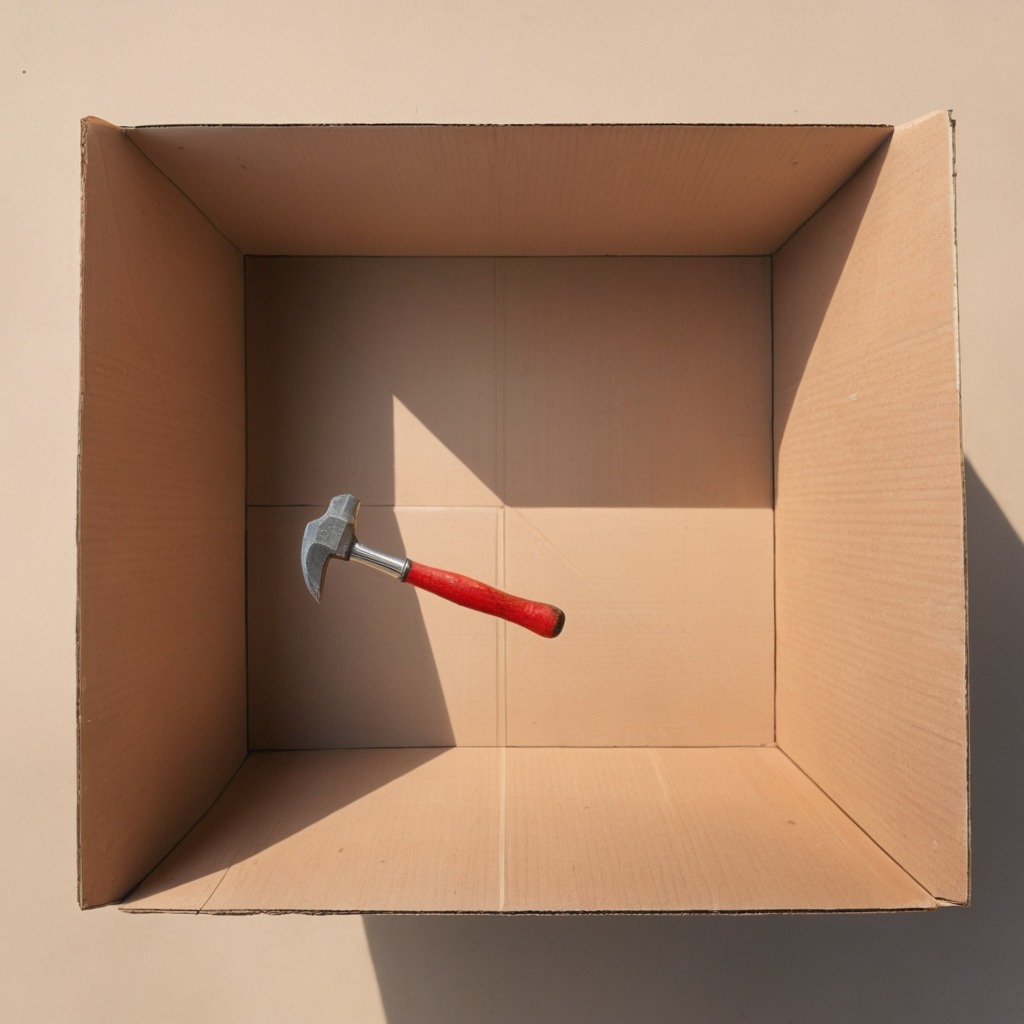
A hammer is lying on the cardboard box surface in an outdoor workshop during daytime bright natural light soft shadows slightly creased but